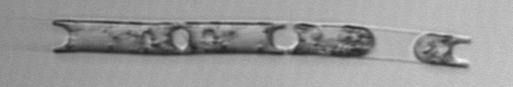
Label: Eucampia